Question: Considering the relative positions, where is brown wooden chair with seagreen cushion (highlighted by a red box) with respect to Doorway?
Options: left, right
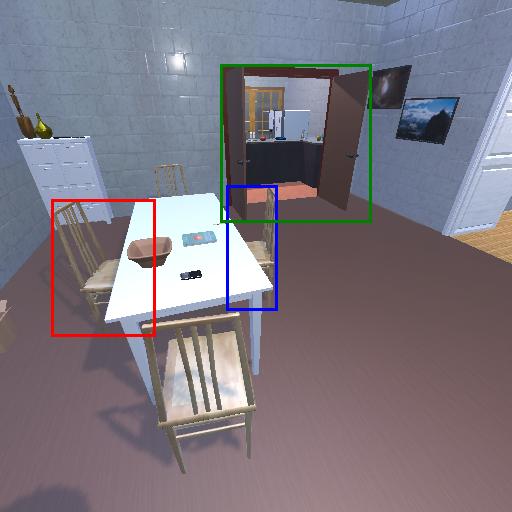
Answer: left